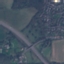
Land use / land cover: Highway